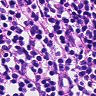
Metastatic tissue present: no